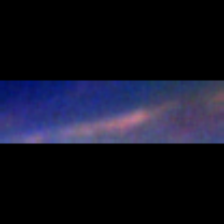
Taxon: Diatom_aggregate
Group: Diatoms